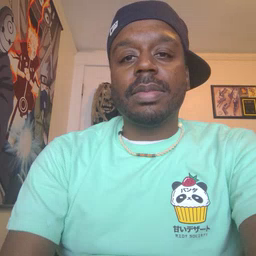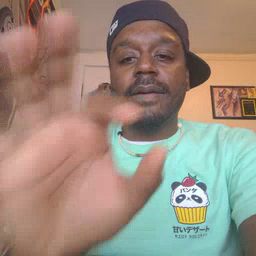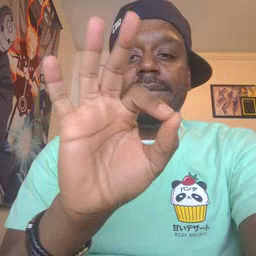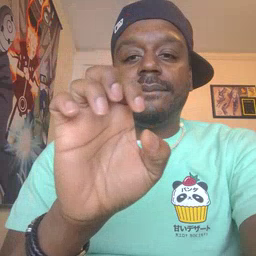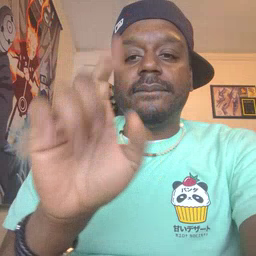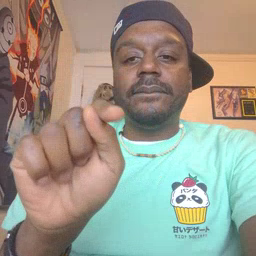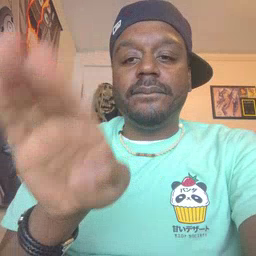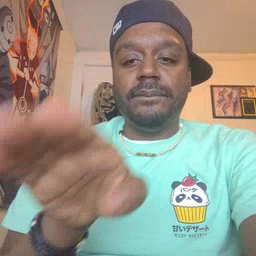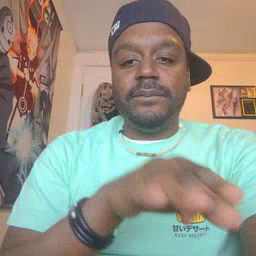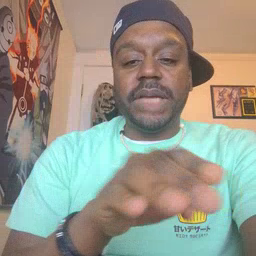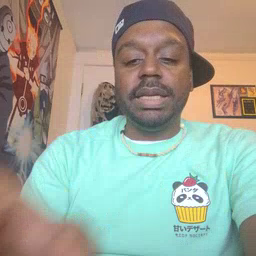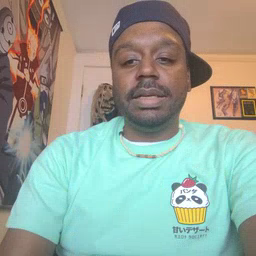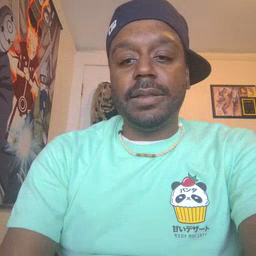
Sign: feet